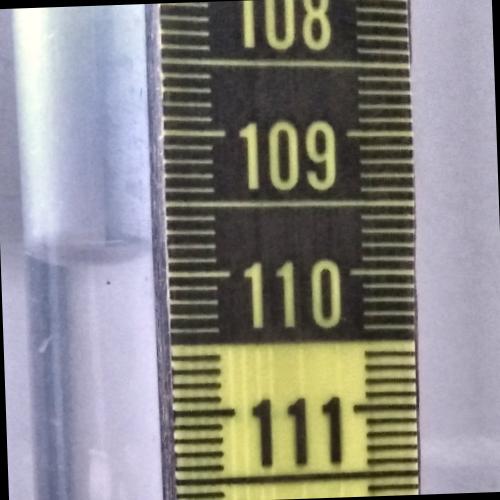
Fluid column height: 109.8 cm